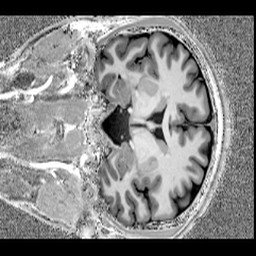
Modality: T1w
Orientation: coronal
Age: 28
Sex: male
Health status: healthy
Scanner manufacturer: siemens
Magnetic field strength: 7 T
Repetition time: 4.3 s
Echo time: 0.00227 s